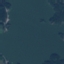
Label: SeaLake